Interaction volume radius: 5 \u00c5
Interaction volume height: 20 \u00c5
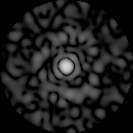
Disorder parameter: 0.8577